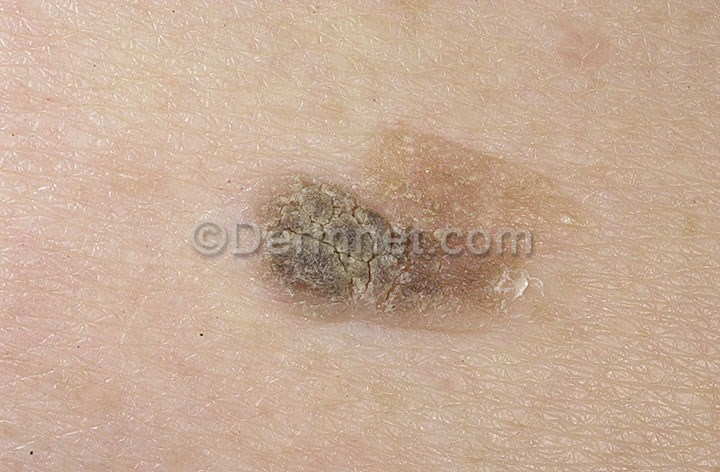
Disease: Seborrheic Keratoses and other Benign Tumors